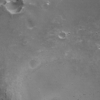
Label: not_dusty